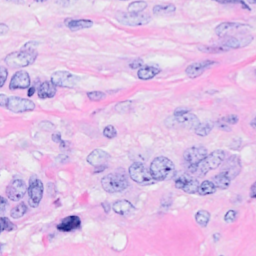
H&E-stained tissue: Breast